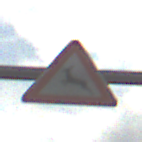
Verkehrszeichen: WildwechselRechts
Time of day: MorningAfternoon
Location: Outdoor (Nature)
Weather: PartlyCloudy
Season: Autumn
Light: Natural